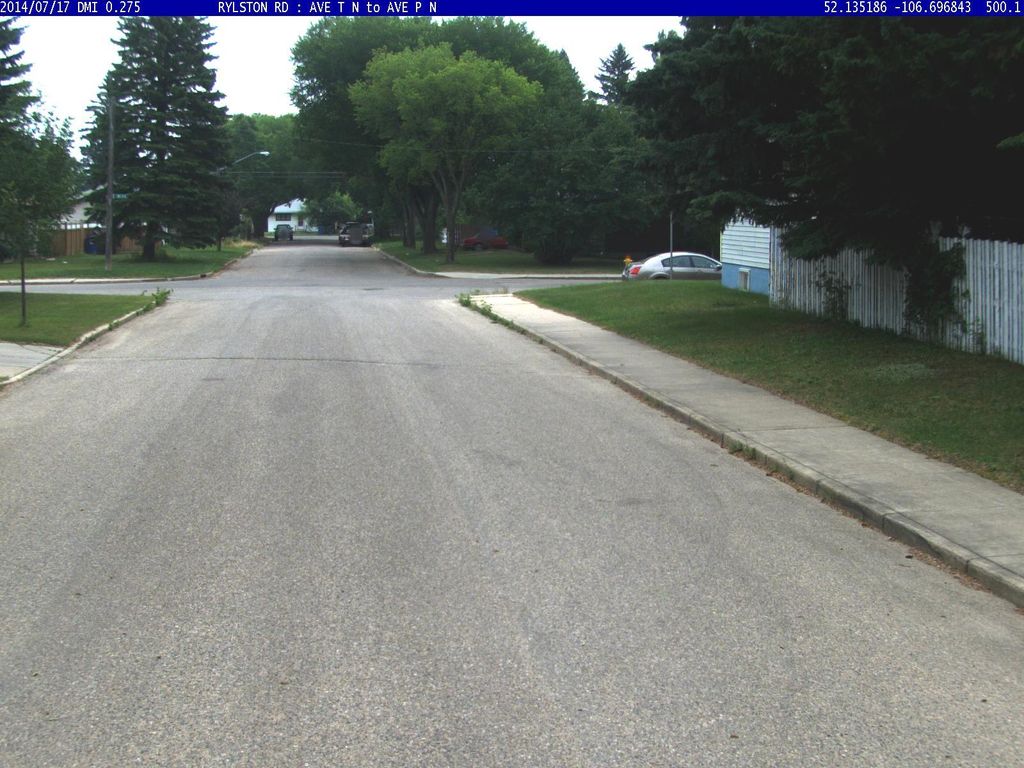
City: saskatoon